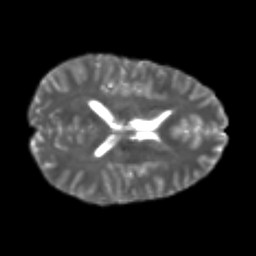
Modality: T2w
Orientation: axial
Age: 24
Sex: male
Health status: healthy
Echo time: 0.074 s